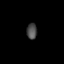
Tissue: prostate
Cell type: T cells
Senescence score: 0.7176
Nuclear area (px): 157
Mean DAPI intensity: 75.503